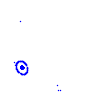
Particle: pion